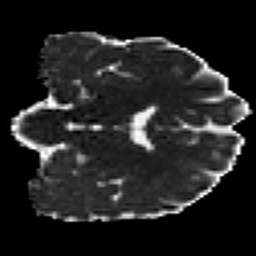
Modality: MD
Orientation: coronal
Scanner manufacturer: siemens
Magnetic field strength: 3 T
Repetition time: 7.8 s
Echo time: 0.09 s